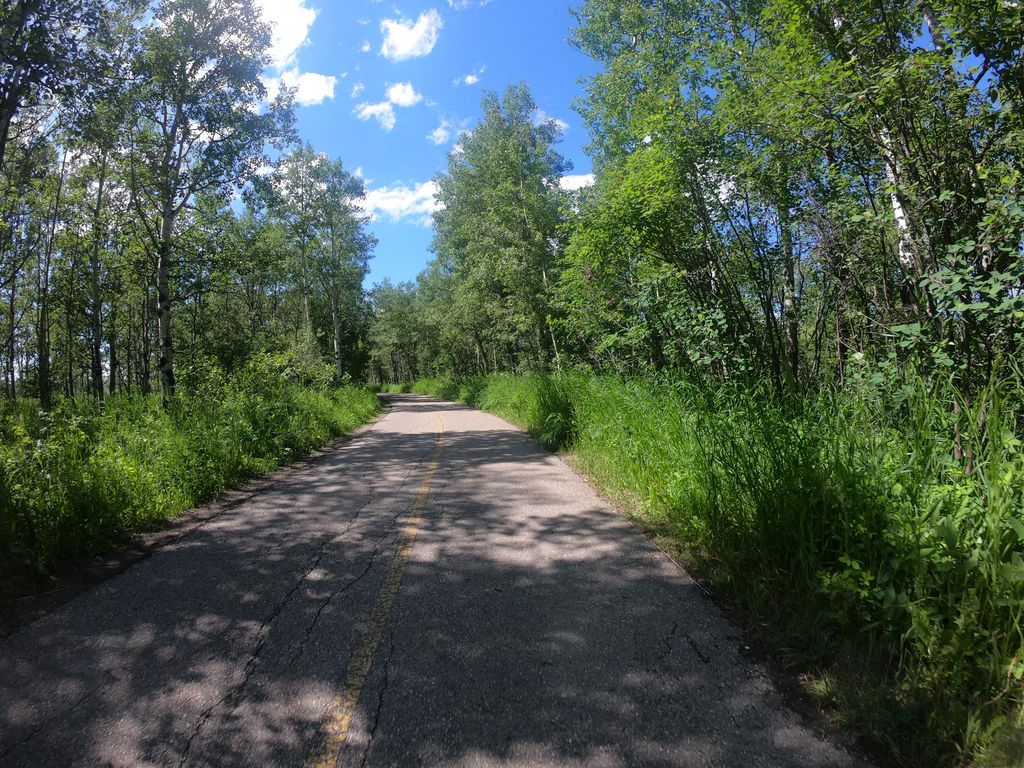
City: calgary